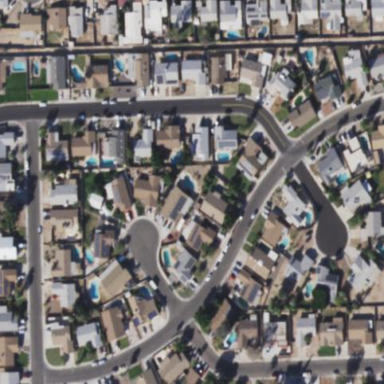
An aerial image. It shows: Residential neighbourhood.